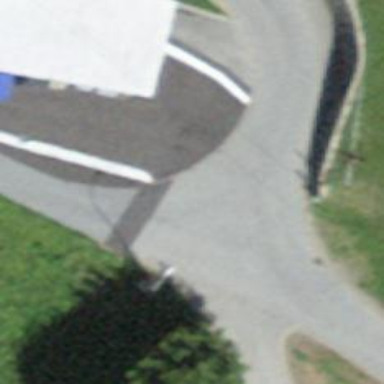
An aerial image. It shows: Bus stop along the road.